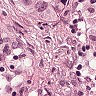
Metastatic tissue present: yes